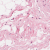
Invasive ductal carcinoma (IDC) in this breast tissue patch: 0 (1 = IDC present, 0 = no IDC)